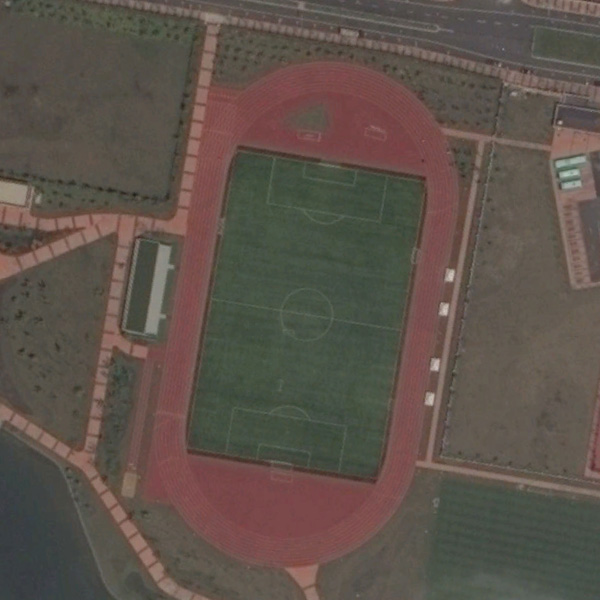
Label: Playground